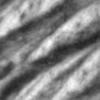
Label: no_change